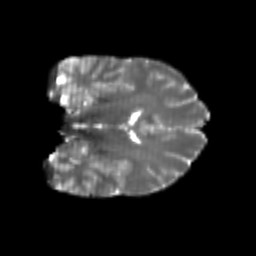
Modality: T2w
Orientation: coronal
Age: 21
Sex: male
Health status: healthy
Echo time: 0.074 s